Question: This is a screenshot of my page:

My problem is that I want the indentation after the image to be the same as before the image - in other words, for the part outlined in red to not be there.
<URL> is a JSFiddle of my code.
CSS:
'''
img {
float: left;
margin-right: 20px;
}
'''
HTML (with repetition deleted):
'''
<img src="http://www.kimtradings.co.uk/ekmps/shops/kimtrading/images/e-shisha-liquid-coffe-flavour-6301-p.jpg"
width="150px" height="150px">
We are the only network that guarantees to grow your channel from day ONE, even for small channels!
Our network will <b>help you get a minimum of 5 new subscribers per day as soon as you join us!
'''
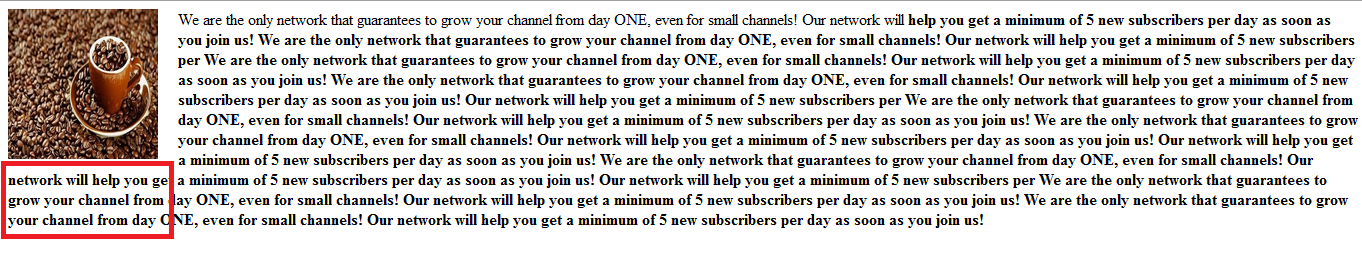
Answer: There are the following solutions:
just add a huge 'padding-bottom'
'''
img {
float: left;
margin-right: 20px;
padding-bottom:2000px;
}
'''
to your image. This is a cheeky solution.
Updated fiddle:<URL>
Or you can try to add a 'padding-left' to your text. For this you will have to wrap the text in a div and add the following:
'''
div {
padding-left: 180px;
}
'''
Updated fiddle:<URL>
However , I suggest you to stick with option 2 as option 1 is just not very compatible.